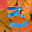
Label: 3